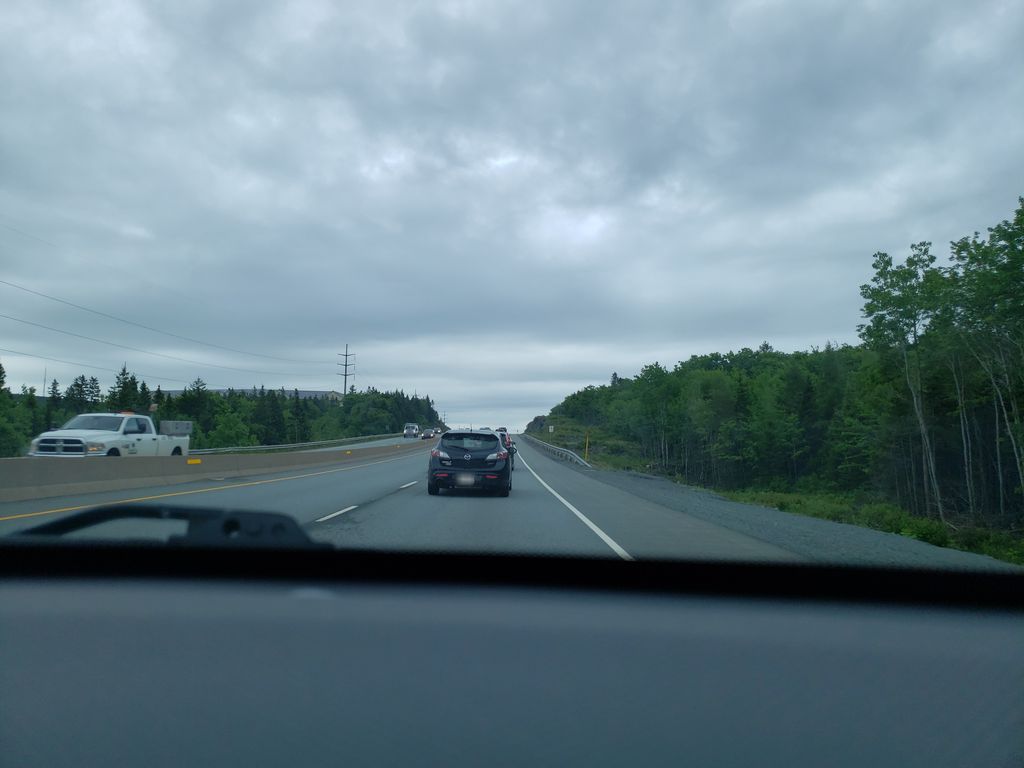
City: halifax